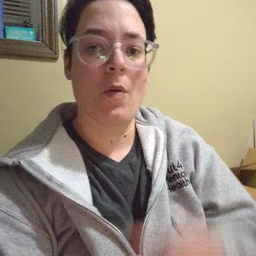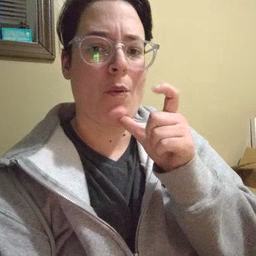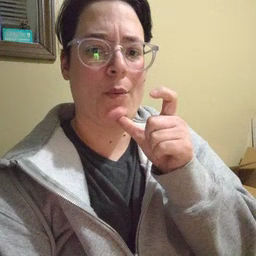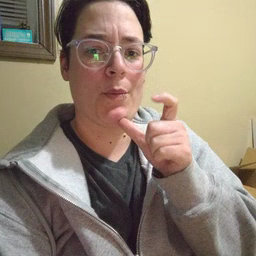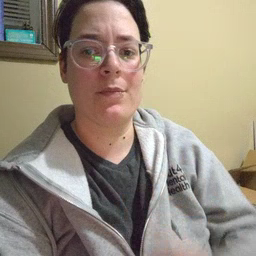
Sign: who